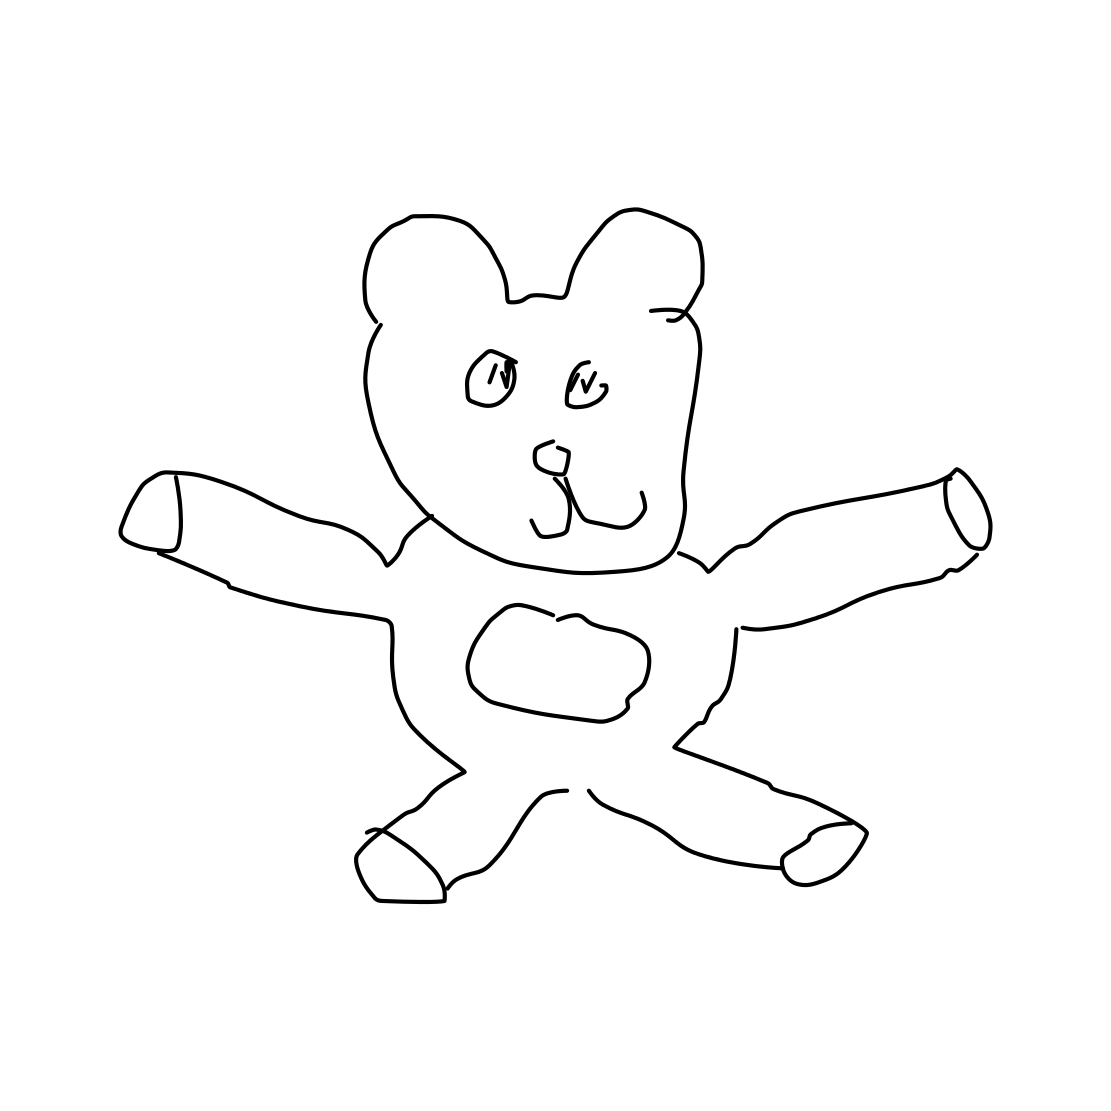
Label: teddy-bear